Question: In IIS rewrite URL rules I try to catch all URL which start with 'fr' , 'de' or 'ru' .
For single expression it is -
'^fr(.*)$'
How to make it for multiple ('"fr" , "de" or "de"') ?
I tried - '^(fr | de | ru)(.*)$' with no success .

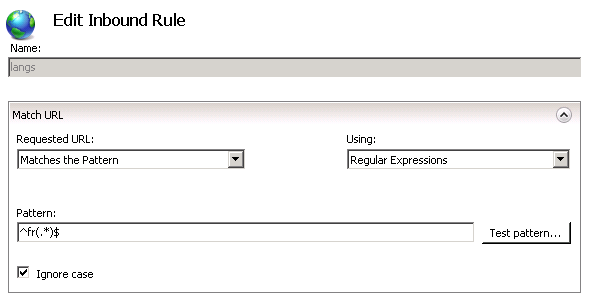
Answer: Take the spaces out of your expression:
'''
^(fr|de|ru)(.*)$
'''